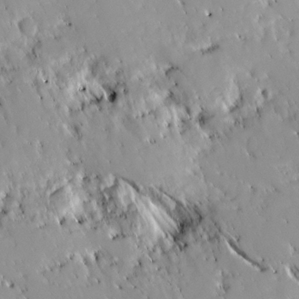
Label: non_frost